八年级 · 变换几何
如图, 在 $\triangle A B C D$ 中, 点 $E, F$ 分别在边 $A D 、 B C$ 上, $E F=2, \angle D E F=60^{\circ}$. 将四边形 $E F C D$ 沿 $E F$ 翻折, 得到四边形 $E F C^{\prime} D^{\prime}, E D^{\prime}$ 交 $B C$ 于点 $G$, 则 $\triangle G E F$的周长为

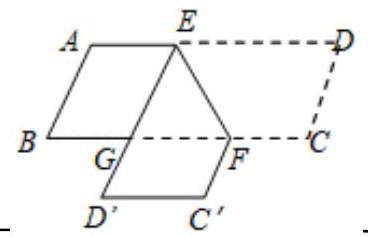
答案: 6
解析: 解: $\because$ 四边形 $A B C D$ 是平行四边形,

$\therefore A D \| B C, \quad \therefore \angle A E G=\angle E G F$,

$\because$ 将四边形 $E F C D$ 沿 $E F$ 翻折, 得到 $E F C^{\prime} D^{\prime}$,

$\therefore \angle G E F=\angle D E F=60^{\circ}$,

$\therefore \angle A E G=60^{\circ}, \quad \therefore \angle E G F=60^{\circ}$,

$\therefore \triangle E G F$ 是等边三角形,
$\because E F=2$,

$\therefore \triangle G E F$ 的周长 $=6$